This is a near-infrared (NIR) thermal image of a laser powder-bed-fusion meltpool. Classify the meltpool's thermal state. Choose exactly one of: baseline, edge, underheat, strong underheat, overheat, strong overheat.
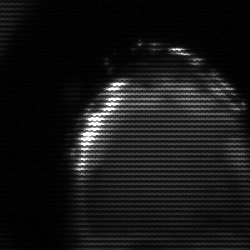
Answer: edge